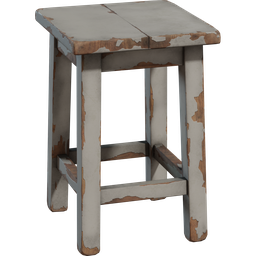
Label: furniture